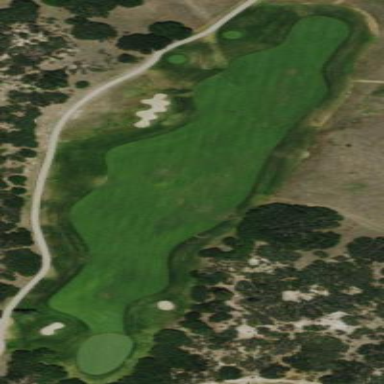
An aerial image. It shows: Rough grassy area used for golf.